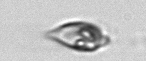
Label: Oxytoxum